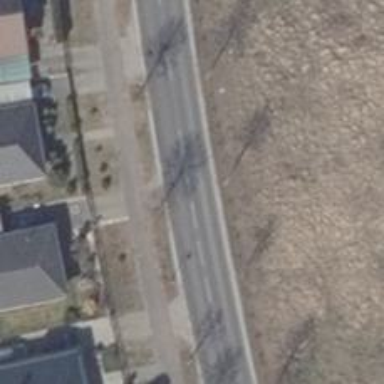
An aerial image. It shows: Tertiary road with asphalt surface and lane markings present.